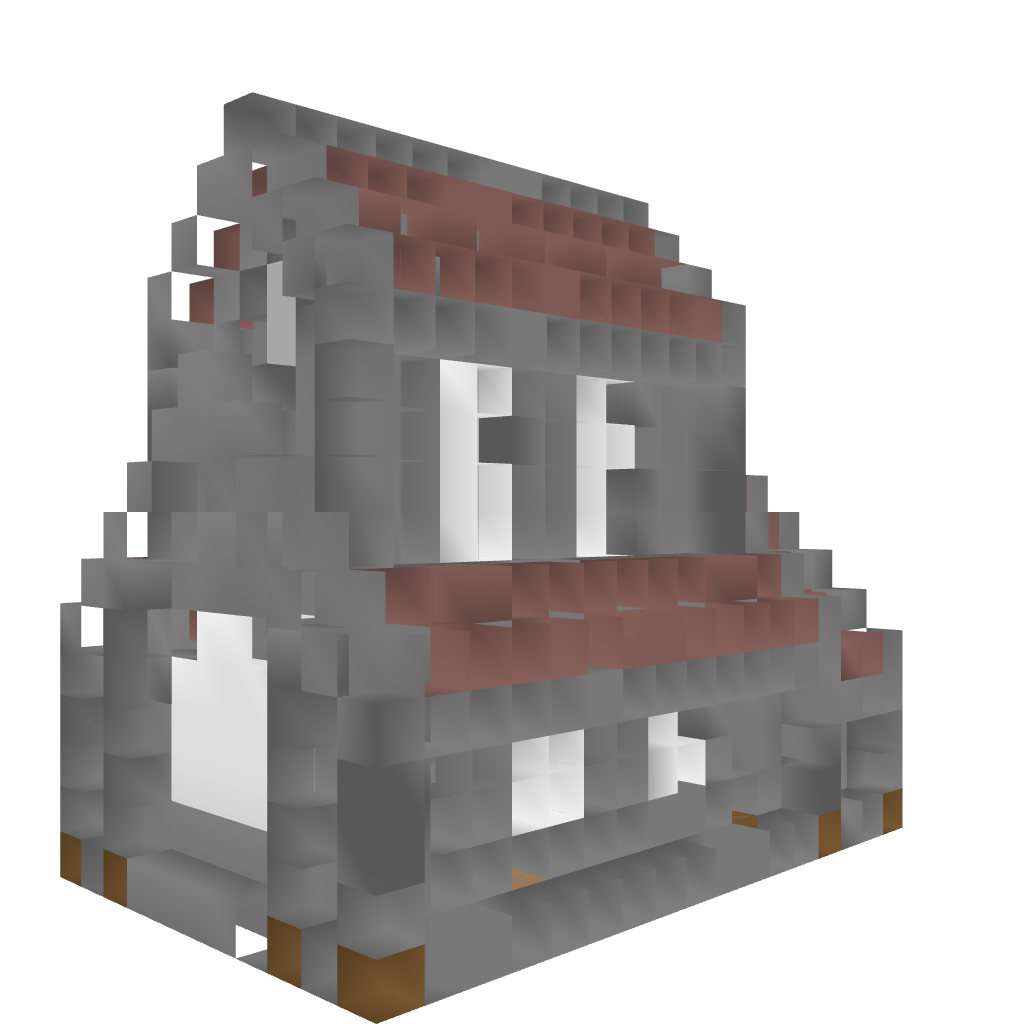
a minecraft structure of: Small Stone Chapel good quality